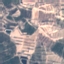
Land use / land cover: PermanentCrop